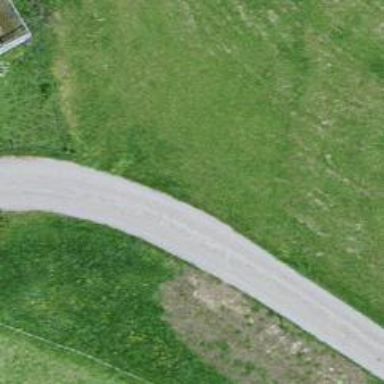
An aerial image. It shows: Track with grade 2 gravel surface.